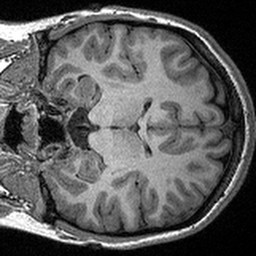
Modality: T1w
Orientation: coronal
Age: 21
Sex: female
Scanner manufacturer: siemens
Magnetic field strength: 3 T
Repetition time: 2.3 s
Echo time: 0.00298 s